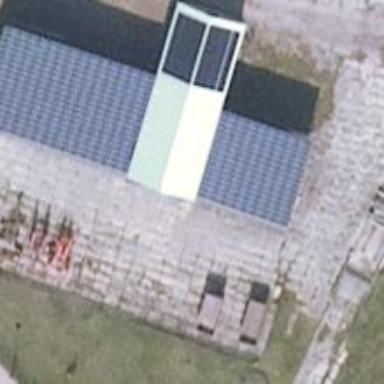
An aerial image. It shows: Building equipped with small solar photovoltaic panel for electricity generation.